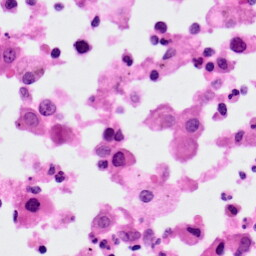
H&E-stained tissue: Lung